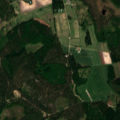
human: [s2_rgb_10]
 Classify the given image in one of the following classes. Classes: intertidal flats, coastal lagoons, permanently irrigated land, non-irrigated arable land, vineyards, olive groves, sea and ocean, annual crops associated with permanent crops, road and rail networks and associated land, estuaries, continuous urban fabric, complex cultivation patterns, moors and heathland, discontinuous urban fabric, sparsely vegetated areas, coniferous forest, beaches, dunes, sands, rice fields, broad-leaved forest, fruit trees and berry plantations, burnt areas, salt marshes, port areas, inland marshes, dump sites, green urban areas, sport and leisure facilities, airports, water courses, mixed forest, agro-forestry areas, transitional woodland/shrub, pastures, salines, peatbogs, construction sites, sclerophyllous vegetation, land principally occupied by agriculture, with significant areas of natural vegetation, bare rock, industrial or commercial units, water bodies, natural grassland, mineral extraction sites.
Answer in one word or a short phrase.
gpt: non-irrigated arable land, coniferous forest, mixed forest, transitional woodland/shrub